Question: I have a Job object that contains JobTypeId, JobClassId,GeoAreaId. I can successfully send back one id to the apiController but when i try to parse all 3 of them I get a error:
> Unexpected token o at Object.parse (native)
Angular Controller
'''
$scope.updateJob = function (job) {
console.log($scope.currentItem);
var jt = JSON.parse($scope.currentItem.JobType)
var jc = JSON.parse($scope.currentItem.JobClass)
var ga = JSON.parse($scope.currentItem.GeoArea)
job.JobTypeId = jt.JobTypeId;
job.JobClassId = jc.JobClassId;
job.GeoAreaId = ga.GeoAreaId;
jobFactory.updateJob(job).success(successCallback)
.error(errorCallback);
console.log(job);
};
var successCallback = function (data, status, headers, config) {
notificationFactory.success();
};
var errorCallback = function (job, status, headers, config) {
notificationFactory.error(job.ExceptionMessage);
};
'''
View
'''
<select ng-controller="JobMiscCtrl" style="width:148px" ng-model="currentItem.JobType">
<option ng-repeat="job in jobTypeArray" title="{{job.JobTypeName}}" ng-selected=" {{job.JobTypeId == currentItem.JobTypeId}}" value="{{job}}">
{{job.JobTypeName}}
</option>
</select>
<select ng-controller="JobMiscCtrl" style="width:148px" ng-model="currentItem.JobClass">
<option ng-repeat="job in jobClassArray" title="{{job.JobClassName}}" ng-selected="{{job.JobClassId == currentItem.JobClassId}}" value="{{job}}">
{{job.JobClassName}}
</option>
</select>
<select ng-controller="JobMiscCtrl" style="width:148px" ng-model="currentItem.GeoArea">
<option ng-repeat="job in geoAreaArray" title="{{job.GeoAreaName}}" ng-selected="{{job.GeoAreaId == currentItem.GeoAreaId}}" value="{{job}}">
{{job.GeoAreaName}}
</option>
</select>
<input ng-controller="JobCtrl" style="margin-right: 20px; width: 70px; margin-top: 25px" type="submit" ng-click="updateJob(currentItem)" value="Submit" />
'''
Updated
I moved everything into 1 controller. The view is returning a string. the apiController is expecting the JobTypeId only. So that is why I am trying to parse the Id properties from the string. this is what i am looking at
'''
{{currentItem.GeoArea.GeoAreaId}}
<label style="margin-left:57px">Geo&nbsp;Area:</label>
<select style="width:148px" ng-model="currentItem.GeoArea.GeoAreaId">
<option ng-repeat="job in geoAreaArray" title="{{job.GeoAreaName}}" ng-selected="{{job.GeoAreaId == currentItem.GeoAreaId}}" value="{{job}}">
{{job.GeoAreaName}}
</option>
</select>
'''
when I select a new GeoArea, you see what shows up in the currentItem.GeoArea.GeoAreaId

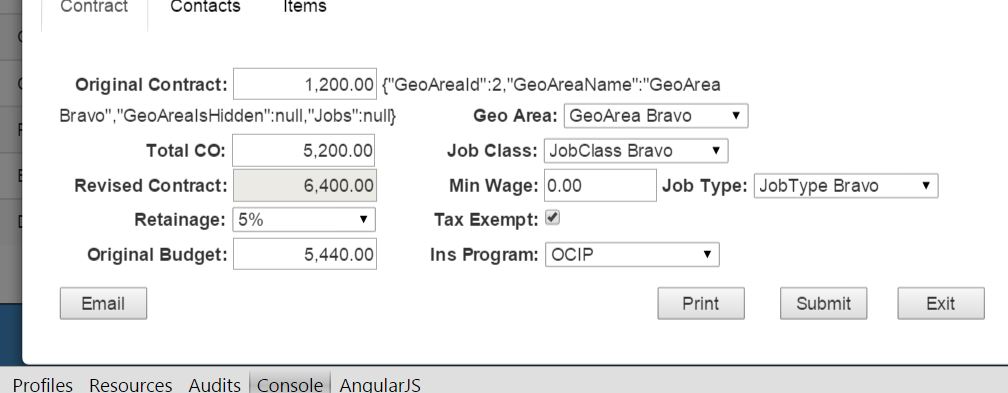
Answer: You don't have to specifically call JSON.Parse on the object. Its already in the format you need. You can just do this.
'''
$scope.updateJob = function (job) {
console.log($scope.currentItem);
var jt = $scope.currentItem.JobType;
var jc = $scope.currentItem.JobClass;
var ga = $scope.currentItem.GeoArea;
job.JobTypeId = jt.JobTypeId;
job.JobClassId = jc.JobClassId;
job.GeoAreaId = ga.GeoAreaId;
jobFactory.updateJob(job).success(successCallback)
.error(errorCallback);
console.log(job);
};
'''
Or even shorter
'''
$scope.updateJob = function (job) {
console.log($scope.currentItem);
job.JobTypeId = $scope.currentItem.JobType.JobTypeId;
job.JobClassId = $scope.currentItem.JobClass.JobClassId;
job.GeoAreaId = $scope.currentItem.GeoArea.GeoAreaId;
jobFactory.updateJob(job).success(successCallback)
.error(errorCallback);
console.log(job);
};
'''
Update your UI to make it simpler
'''
<div ng-controller="JobMiscCtrl">
<select ng-model="currentItem.JobType" ng-options="job.JobTypeName for job in jobTypeArray"></select>
<br/>
<select ng-model="currentItem.JobClass" ng-options="job.JobClassName for job in jobClassArray"></select>
<br/>
<select ng-model="currentItem.GeoArea" ng-options="job.GeoAreaName for job in geoAreaArray"></select>
<input style="margin-right: 20px; width: 70px; margin-top: 25px" type="submit" ng-click="updateJob(currentItem)" value="Submit" />
</div>
'''